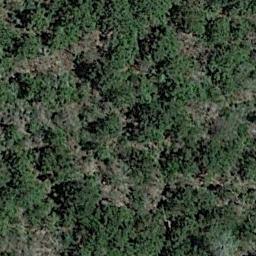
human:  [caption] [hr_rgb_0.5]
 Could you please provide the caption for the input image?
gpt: The forest has a lot of sparse green trees and some small yellow trees mixed with green trees .

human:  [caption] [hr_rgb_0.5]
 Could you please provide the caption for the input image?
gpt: The forest is consist of dry trees and green trees .

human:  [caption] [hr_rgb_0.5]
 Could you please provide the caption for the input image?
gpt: This is a dense forest .

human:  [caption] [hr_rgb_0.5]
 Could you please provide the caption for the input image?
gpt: Many green trees are in a forest .

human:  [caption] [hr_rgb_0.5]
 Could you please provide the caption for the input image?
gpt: A forest with many green trees and some brown trees .